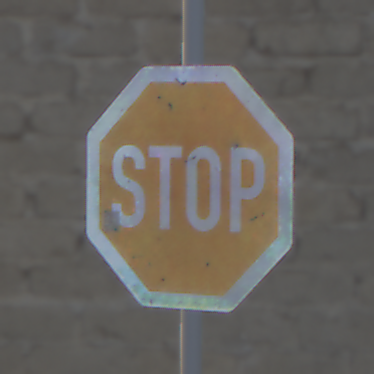
Verkehrszeichen: Stop
Umgebung: Outdoor, Nature
Tageszeit: SunriseSunset
Wetter: PartlyCloudy
Licht: Natural
Jahreszeit: NotSpecified
Kontrast: HighContrast